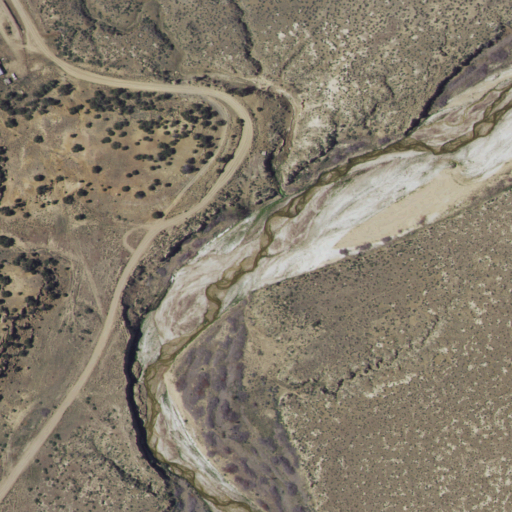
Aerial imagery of valley in New Mexico named Leo Canyon containing shrub, grassland, and open development